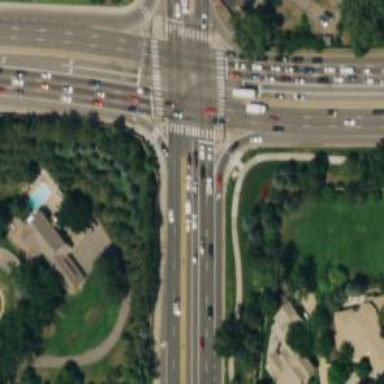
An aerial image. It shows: Trunk link highway.